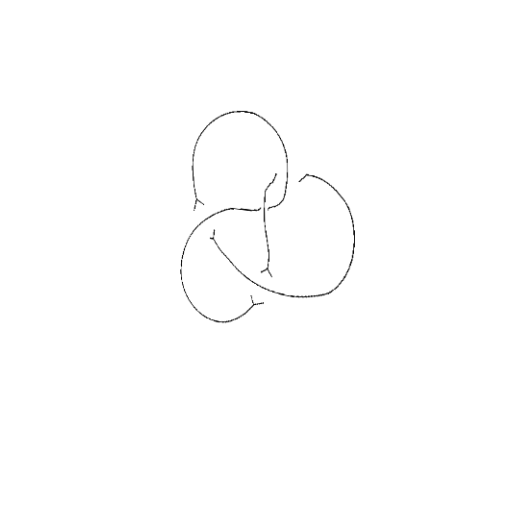
Crossing number: 4